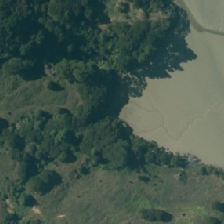
Land cover: manuka_kanuka